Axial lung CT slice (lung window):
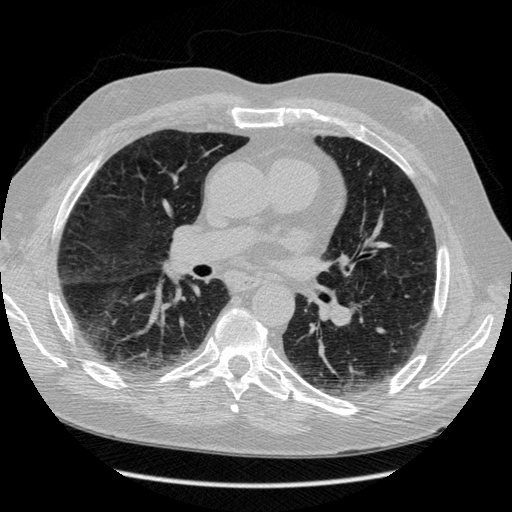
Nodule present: no